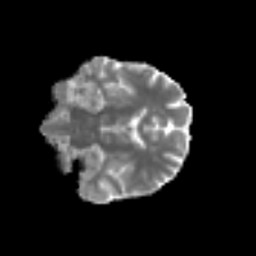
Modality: MD
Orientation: coronal
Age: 77
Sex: female
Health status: ill
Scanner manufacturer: siemens
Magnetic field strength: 3 T
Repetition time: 8.7 s
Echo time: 0.11 s